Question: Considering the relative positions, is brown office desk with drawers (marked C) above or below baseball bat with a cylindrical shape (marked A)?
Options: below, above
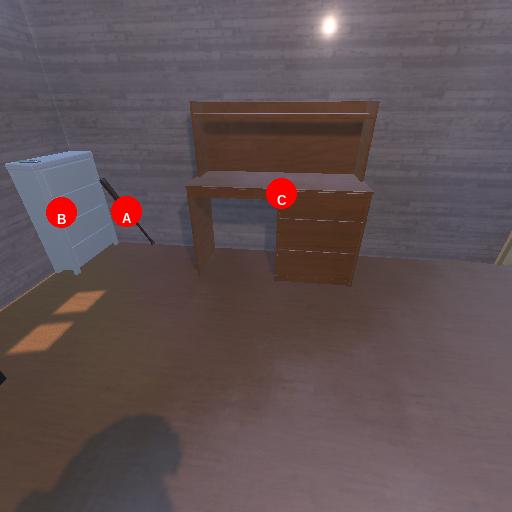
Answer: below